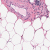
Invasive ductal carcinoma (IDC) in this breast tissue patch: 0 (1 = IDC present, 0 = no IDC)